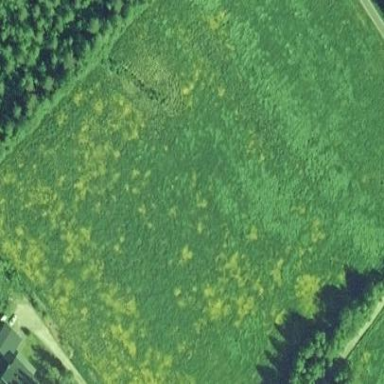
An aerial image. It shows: Beautiful meadow.